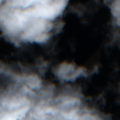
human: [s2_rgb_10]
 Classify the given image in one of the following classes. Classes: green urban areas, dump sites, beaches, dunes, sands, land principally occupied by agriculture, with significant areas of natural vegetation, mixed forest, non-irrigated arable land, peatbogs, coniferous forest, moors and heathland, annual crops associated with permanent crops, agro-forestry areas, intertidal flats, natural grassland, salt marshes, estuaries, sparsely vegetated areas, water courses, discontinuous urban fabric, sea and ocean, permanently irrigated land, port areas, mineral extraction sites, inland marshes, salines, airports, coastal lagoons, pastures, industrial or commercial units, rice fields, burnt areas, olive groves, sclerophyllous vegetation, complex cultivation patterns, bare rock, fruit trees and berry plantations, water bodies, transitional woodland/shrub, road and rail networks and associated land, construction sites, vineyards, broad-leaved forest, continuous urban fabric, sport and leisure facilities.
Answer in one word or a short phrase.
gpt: sea and ocean